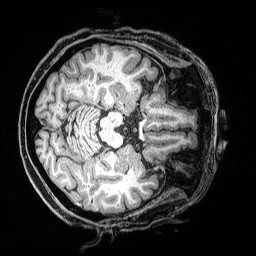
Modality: T1w
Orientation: axial
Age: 68
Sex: male
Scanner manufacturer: siemens
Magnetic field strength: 3 T
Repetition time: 2.5 s
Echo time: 0.00369 s